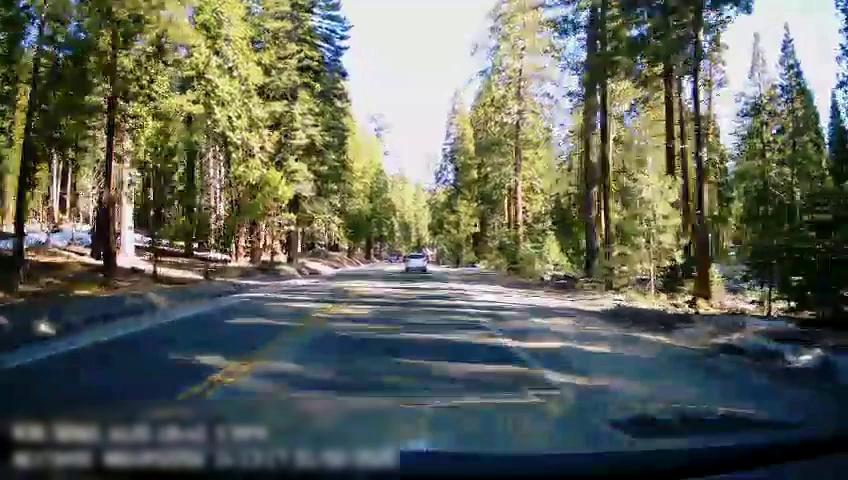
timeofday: Day
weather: Sunny
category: Drivable Space
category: Vehicles | SUV
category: Lanes | Current Lane
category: Lanes | Alternate Lane
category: Lanes | Opposite Lane